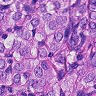
Metastatic tissue present: yes